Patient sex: M
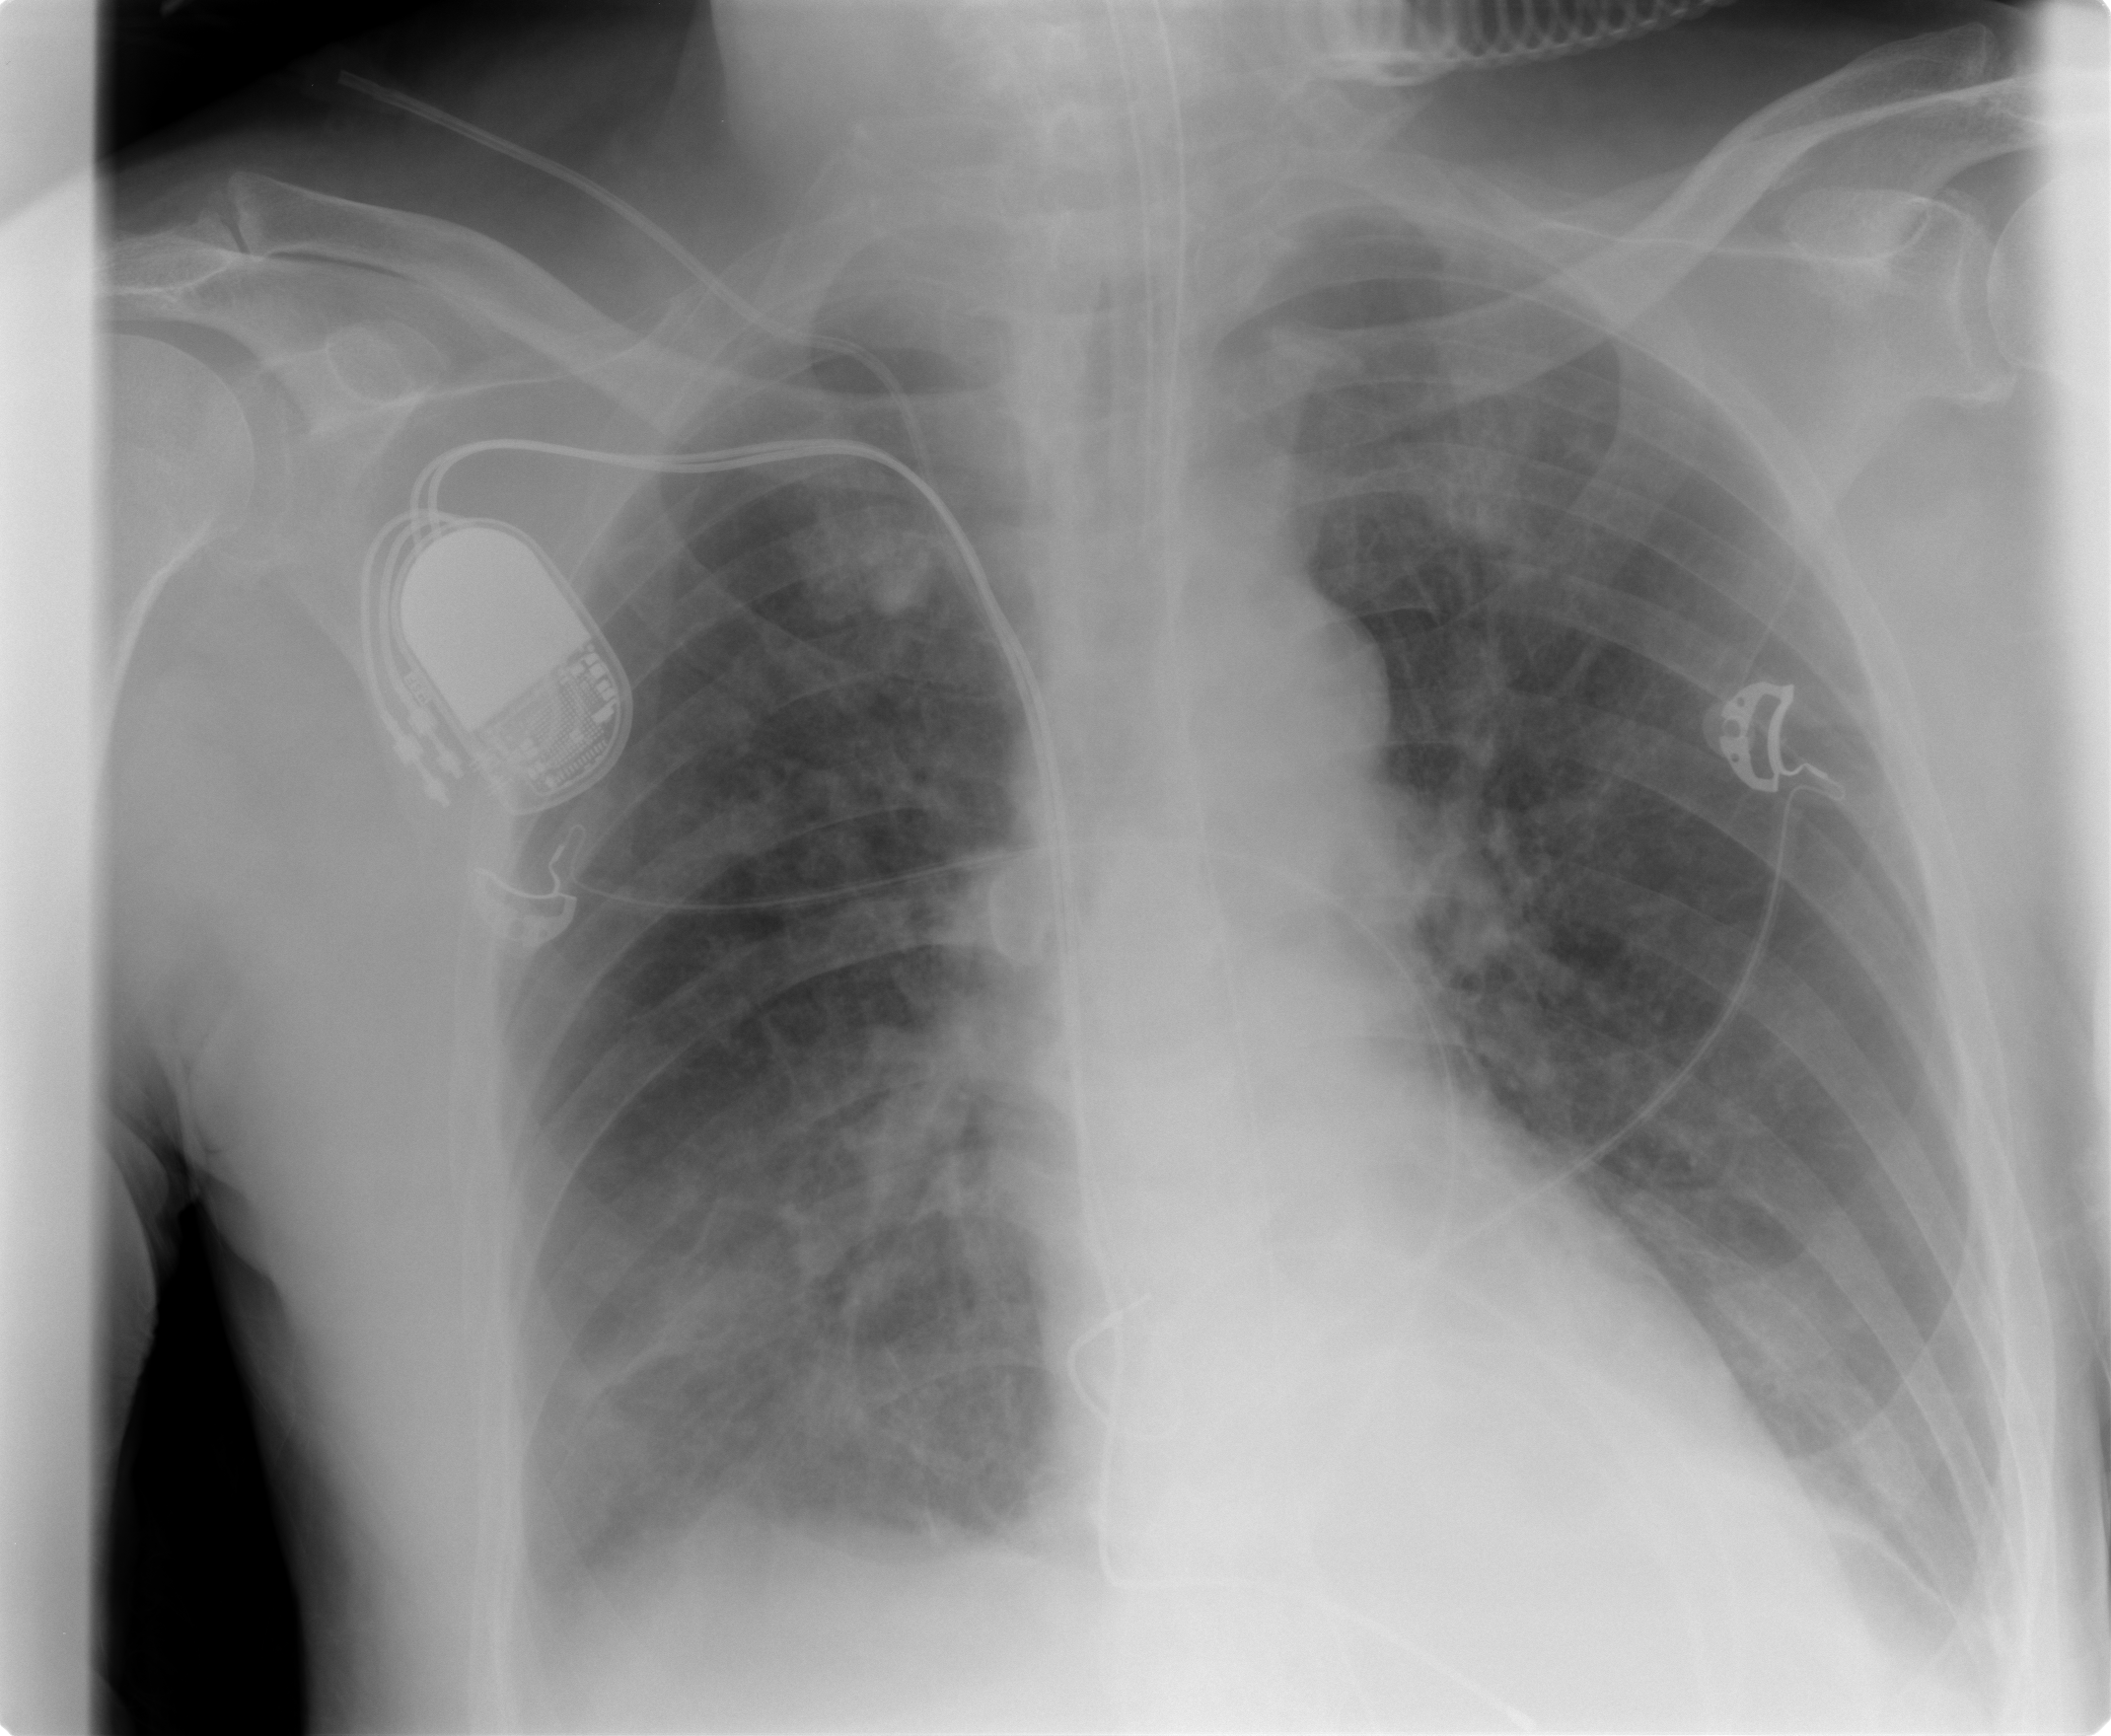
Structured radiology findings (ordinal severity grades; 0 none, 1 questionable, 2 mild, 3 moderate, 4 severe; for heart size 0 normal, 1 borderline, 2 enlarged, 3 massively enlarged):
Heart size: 0
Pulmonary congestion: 2
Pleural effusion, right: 2
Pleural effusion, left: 2
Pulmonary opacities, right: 2
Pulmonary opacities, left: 2
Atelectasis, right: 2
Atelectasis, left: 0